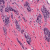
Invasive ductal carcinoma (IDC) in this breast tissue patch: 0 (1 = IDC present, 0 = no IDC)